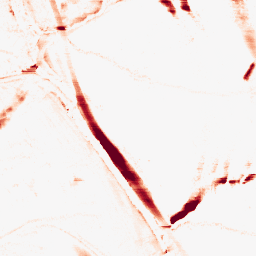
Category: morphological
Decomposition family: morphological_rect
Decomposition parameters: operation: opening
width: 20
height: 5
Upsampling method: lanczos
Upsampling parameters: scale: 8
Upsampling scale: 8